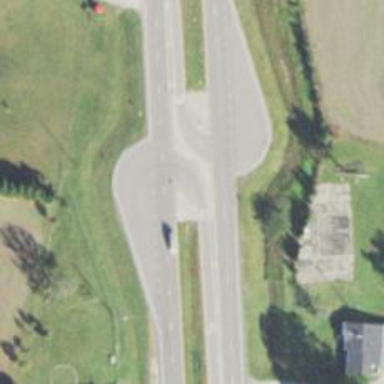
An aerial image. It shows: Trunk link highway.